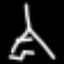
Label: The Eiffel Tower